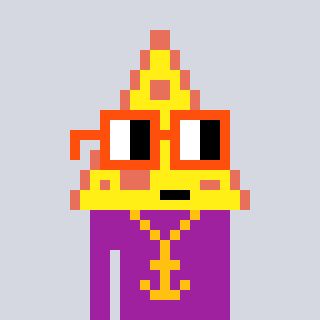
a pixel art character with square orange glasses, a pizza-shaped head and a magenta-colored body on a cool background